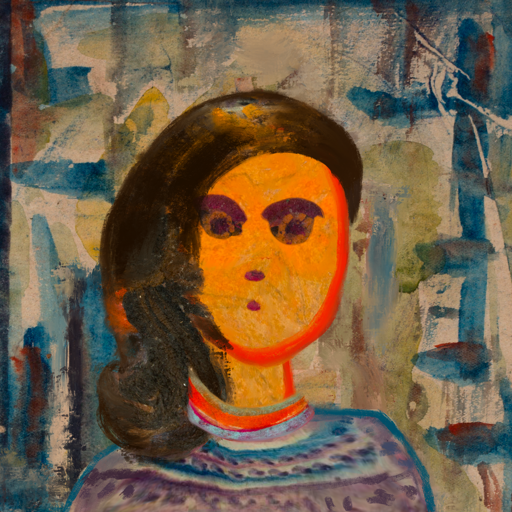
Background: Orphan, Head And Neck Front: Sisters, Face Front: Doll, Bust: HillGirl, Hair Front: Gypsy_Queen, Head Accessory: Blank, Second Necklace: Blank, Necklace: Sisters, Baby: Blank